Question: In a string grid I turned on goEditing so that the user doesn't have to click to get into the editor.
Now when they right click then get the pop-up below, rather than my MouseDown event being called.
Is there a way to turn off this behavior?

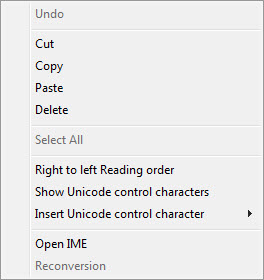
Answer: goEditing mode means that the focused grid cell always contains an active edit control. Without goEditing, the edit control is not made visible until the user clicks to enter edit mode.
In goEditing mode, when you right click you're right clicking on the edit control, not on the grid. Consequently the popup menu that results is the edit control's popup menu rather than the grid's popup menu.
If you want to override/replace the edit control's default popup menu with your own, you may be able to do that by either modifying the edit control instance that the grid uses (there's only one edit control instance that is moved around from cell to cell as focus moves) or by specifying your own cell editor type.
I'm sorry I can't be more specific here - it's been more than ten years since I last worked on the innards of the Delphi grid controls.